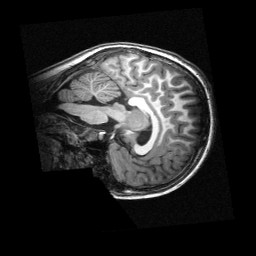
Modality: T1w
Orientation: sagittal
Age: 9
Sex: female
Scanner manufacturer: siemens
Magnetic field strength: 3 T
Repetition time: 2.3 s
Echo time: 0.00336 s